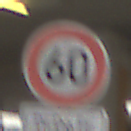
Verkehrszeichen: Geschwindigkeit60
Zusatzzeichen unten: ZeitangabenMitBeschraenkungAufWochentage3
Umgebung: Roofed, Urban
Tageszeit: Midday
Wetter: Overcast
Licht: Artificial
Jahreszeit: NotSpecified
Kontrast: MediumContrast